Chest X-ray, PA view. Patient: 54 years old, sex M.
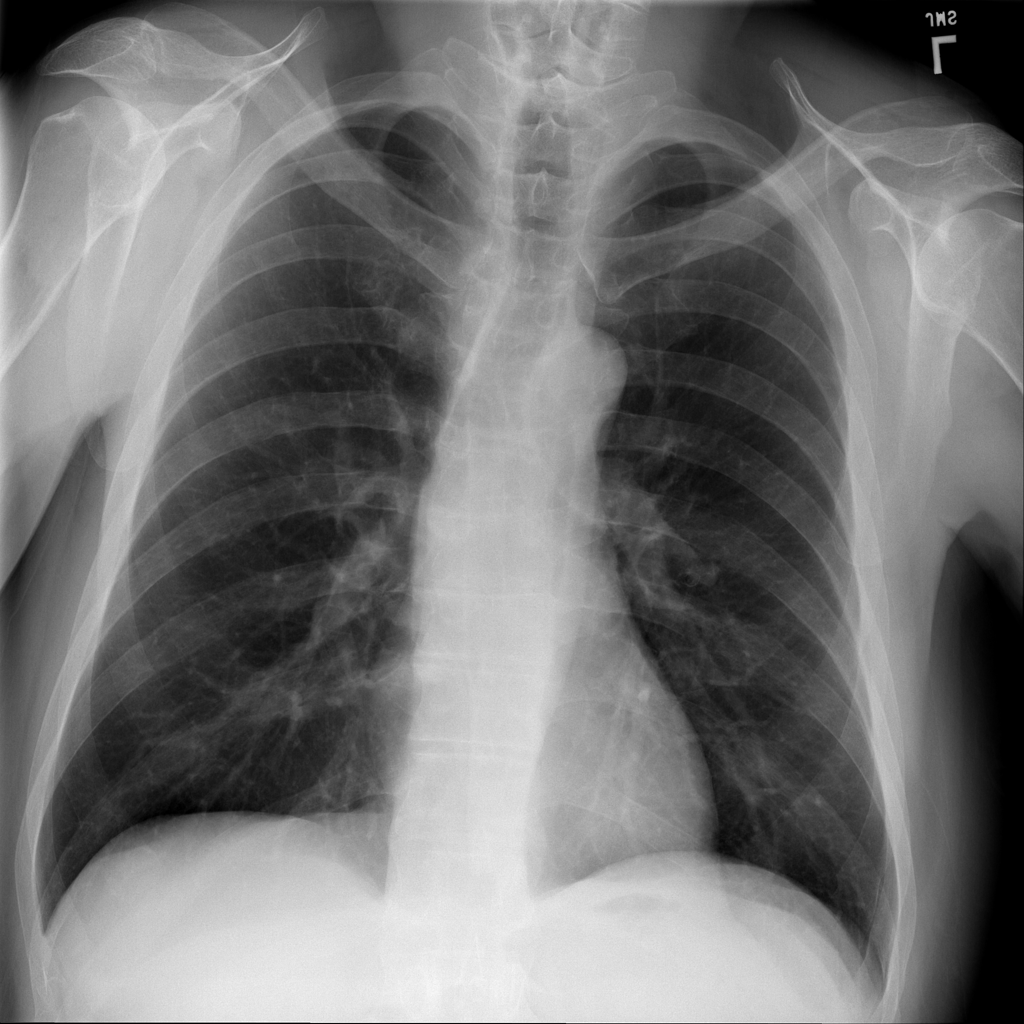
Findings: No Finding